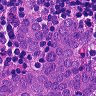
Metastatic tissue present: yes